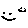
Label: smiley face